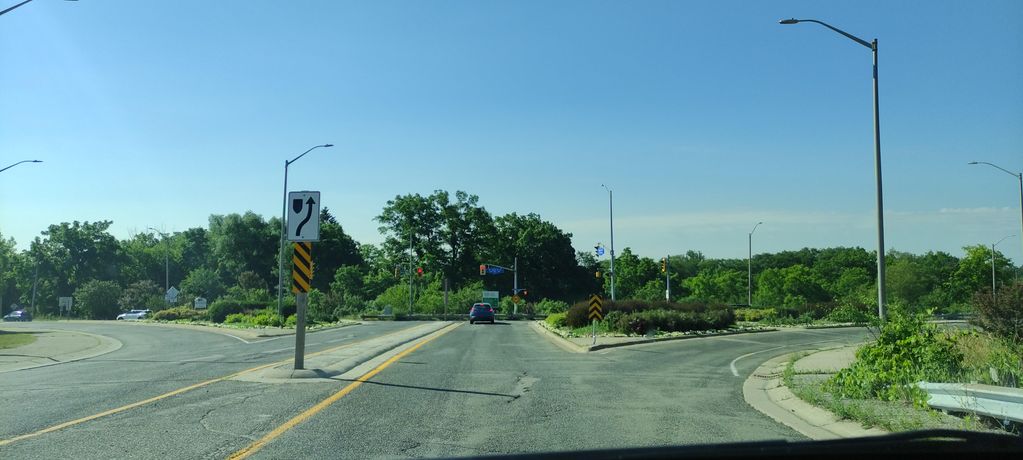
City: hamilton